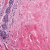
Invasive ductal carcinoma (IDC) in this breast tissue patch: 0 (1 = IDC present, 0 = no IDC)